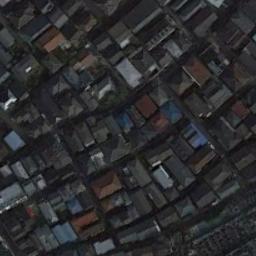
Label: dense_residential